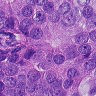
Metastatic tissue present: yes